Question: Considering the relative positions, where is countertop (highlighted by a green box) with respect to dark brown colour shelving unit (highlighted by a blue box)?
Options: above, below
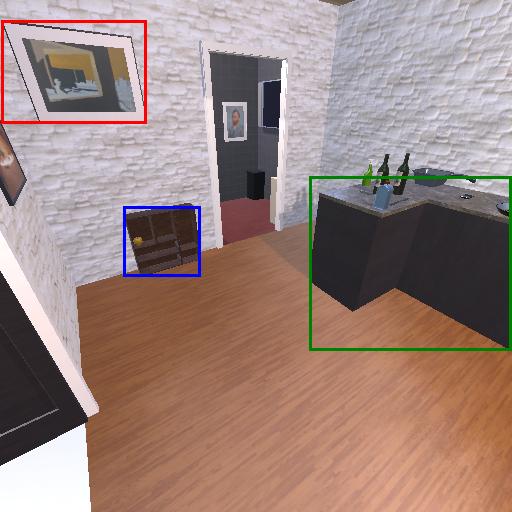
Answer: above